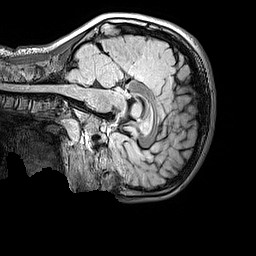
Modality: FLAIR
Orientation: sagittal
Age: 12
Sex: male
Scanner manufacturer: siemens
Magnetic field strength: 3 T
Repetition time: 5 s
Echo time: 0.388 s